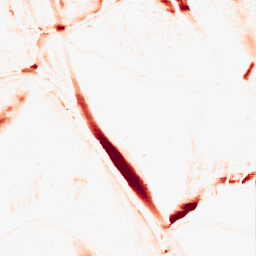
Category: morphological
Decomposition family: morphological_ellipse
Decomposition parameters: operation: opening
width: 10
height: 30
Upsampling method: sinc_blackman
Upsampling parameters: scale: 4
kernel_size: 8
Upsampling scale: 4